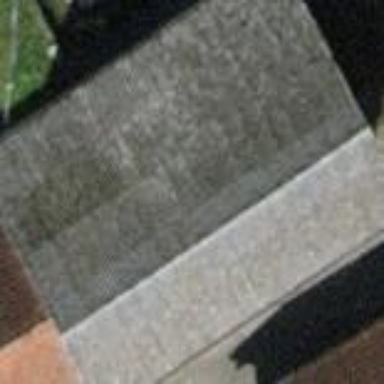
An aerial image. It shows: View of roof of building.